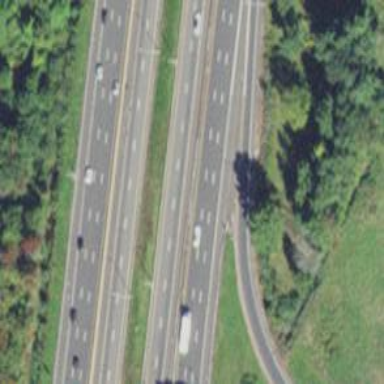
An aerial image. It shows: Motorway.